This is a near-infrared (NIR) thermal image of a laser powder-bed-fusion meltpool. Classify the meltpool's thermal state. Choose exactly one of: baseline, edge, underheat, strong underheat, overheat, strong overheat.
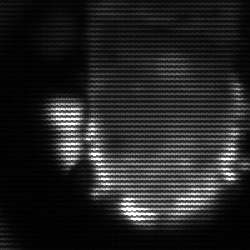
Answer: baseline